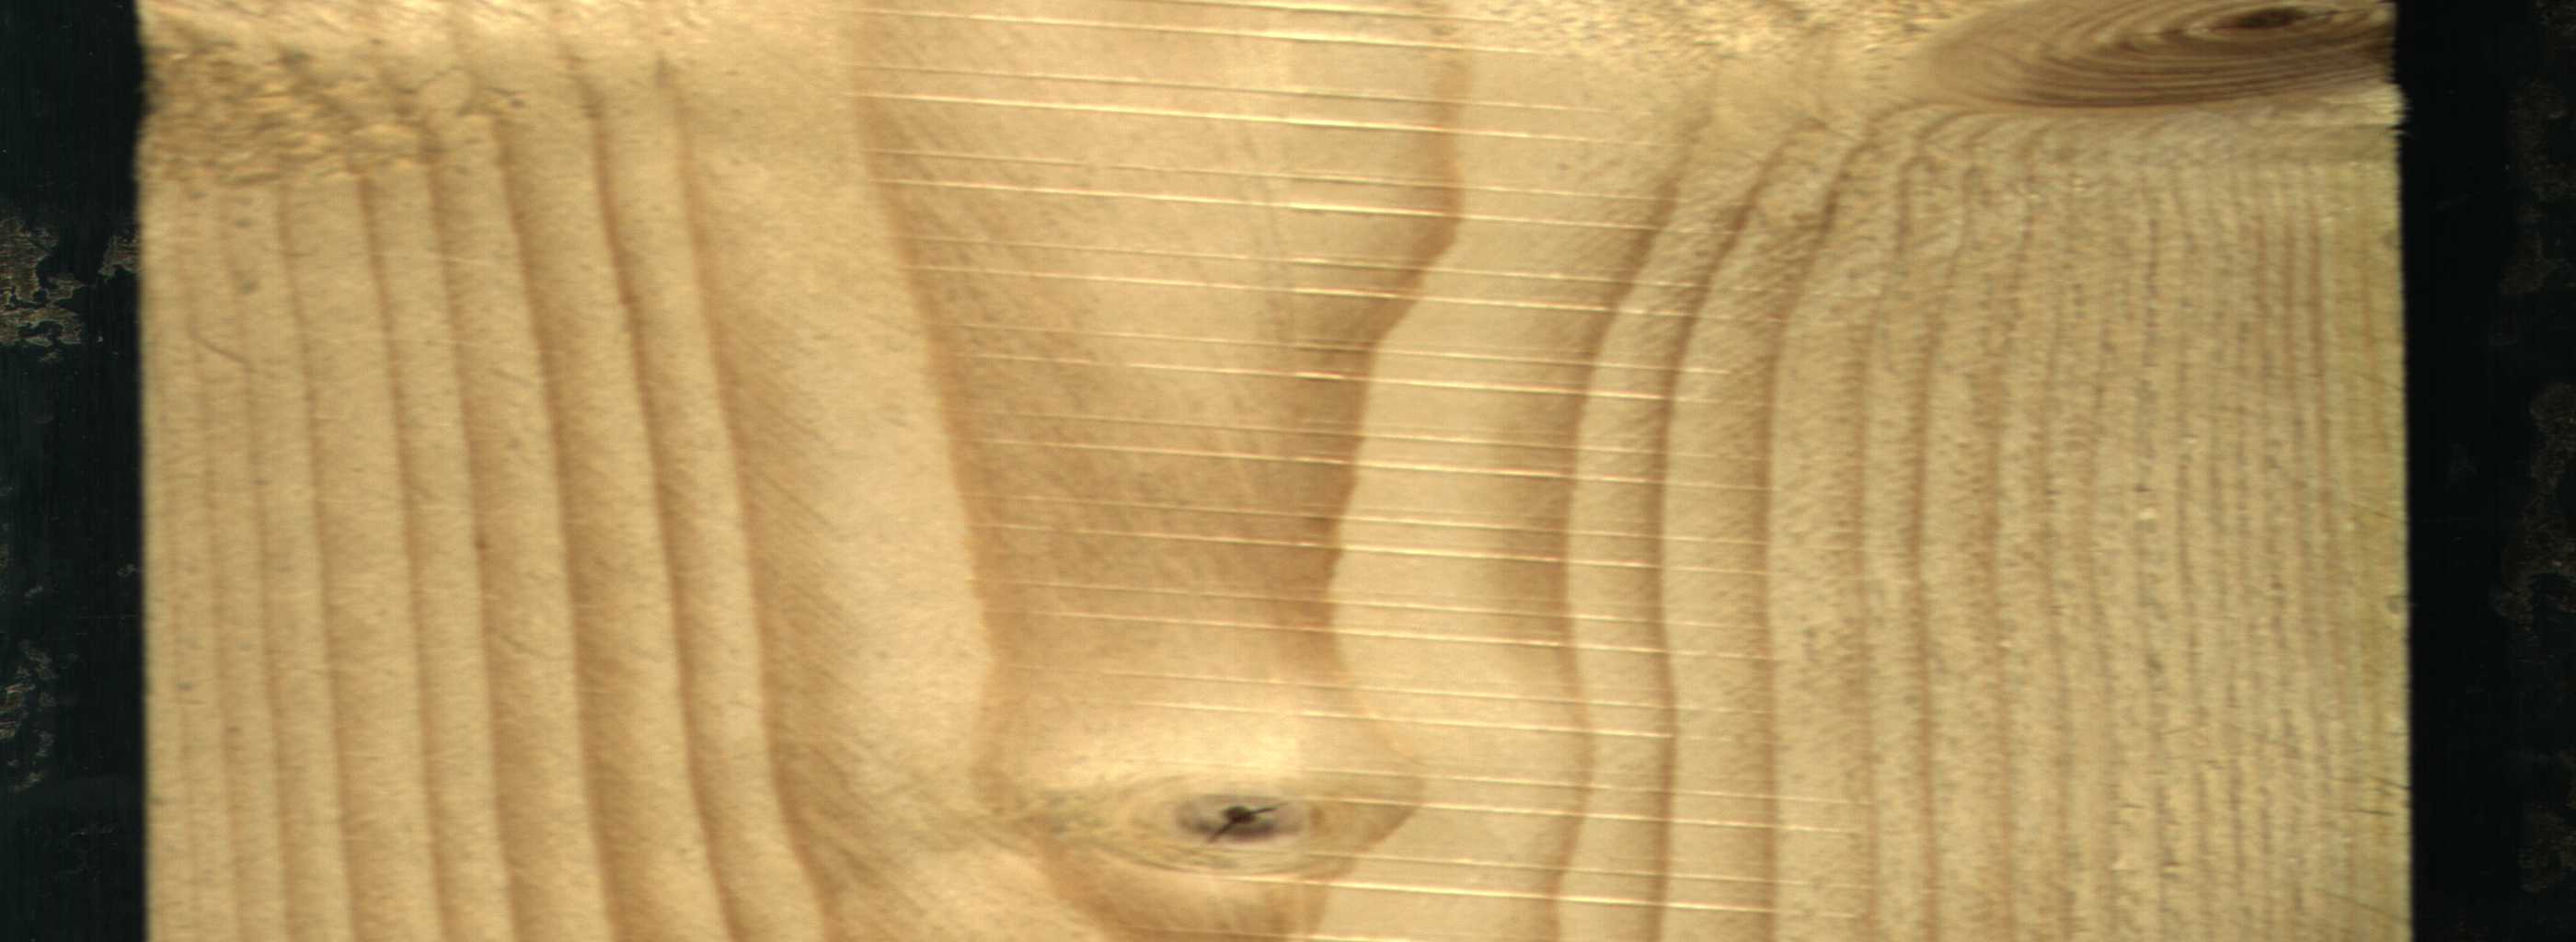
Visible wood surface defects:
knot_with_crack
Live_Knot